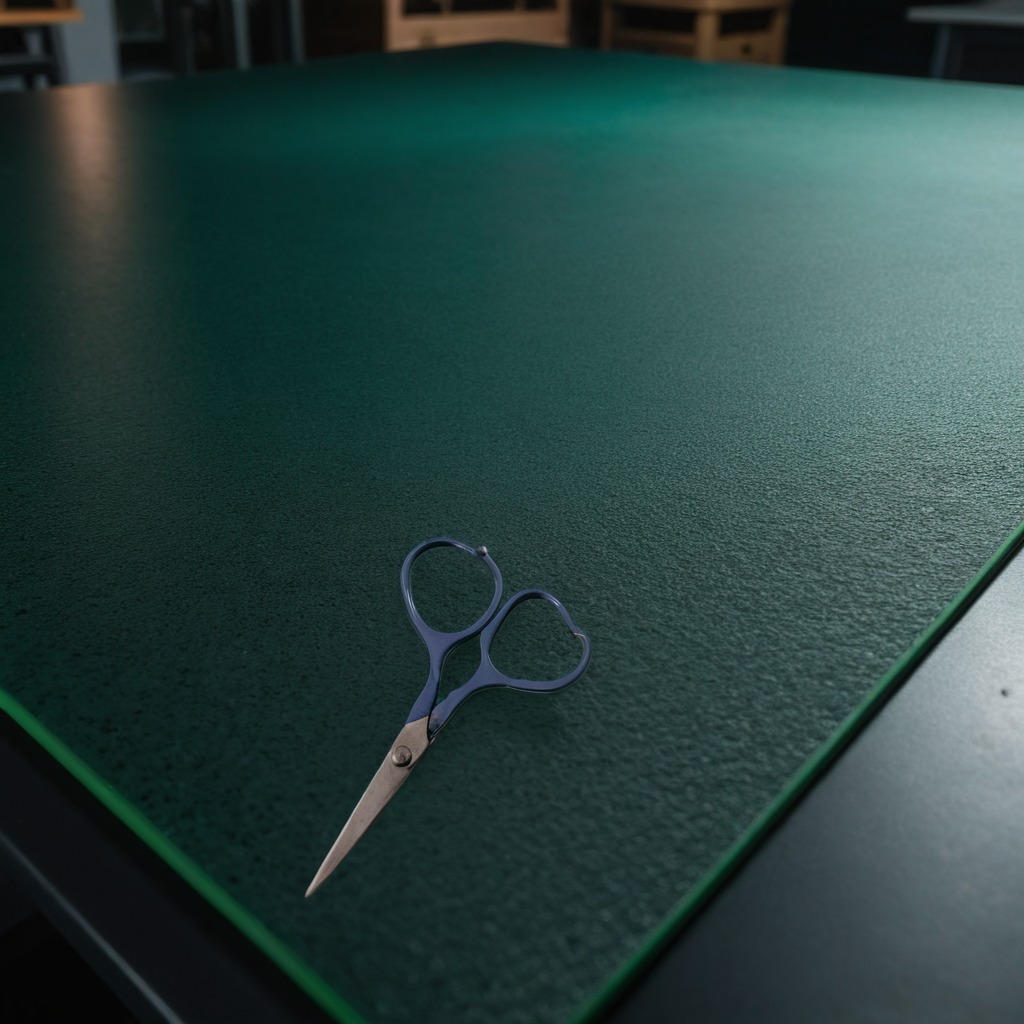
A scissor lies on a clean granite tabletop covered with a green rubber mat inside a workshop at night dim ambient light soft shadows worn but beneath the mat